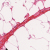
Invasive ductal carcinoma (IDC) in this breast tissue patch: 0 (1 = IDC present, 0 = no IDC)